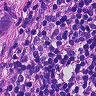
Metastatic tissue present: yes